Question: I have parsed some date and time from GPS receiver. And need to convert them from string to 'int':
'''
char year[4] = "2014";
char month[2] = "01";
char day[2] = "24";
char hour[2] ="12";
char minute[2] = "58";
char second[2] = "39";
GPS_current_year = atoi(year);
GPS_current_month = atoi(month);
GPS_current_day = atoi(day);
GPS_current_hour = atoi(hour);
GPS_current_minute = atoi(minute);
GPS_current_second = atoi(second);
'''
After executing these the results are:

Somehow part of minutes string is converted when converting hour string. Same with minutes and seconds.
The strings are placed side by side in the memory.
If I change the sequence of defining strings then seconds may be added to years etc.
Questions:
- - 'atoi'
I know that I can convert using a loop one 'char' at a time. Just trying to find why is it not working.
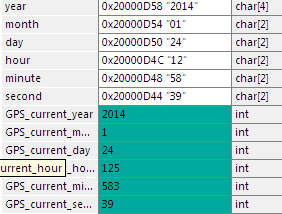
Answer: Besides the missing quotes around the strings your char array's size should be defined to hold one more char the EOS (end of string a binary zero).
Since the memory representation would be e.g. "2014"
'''
char year[4+1] = "2014";
'''